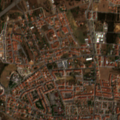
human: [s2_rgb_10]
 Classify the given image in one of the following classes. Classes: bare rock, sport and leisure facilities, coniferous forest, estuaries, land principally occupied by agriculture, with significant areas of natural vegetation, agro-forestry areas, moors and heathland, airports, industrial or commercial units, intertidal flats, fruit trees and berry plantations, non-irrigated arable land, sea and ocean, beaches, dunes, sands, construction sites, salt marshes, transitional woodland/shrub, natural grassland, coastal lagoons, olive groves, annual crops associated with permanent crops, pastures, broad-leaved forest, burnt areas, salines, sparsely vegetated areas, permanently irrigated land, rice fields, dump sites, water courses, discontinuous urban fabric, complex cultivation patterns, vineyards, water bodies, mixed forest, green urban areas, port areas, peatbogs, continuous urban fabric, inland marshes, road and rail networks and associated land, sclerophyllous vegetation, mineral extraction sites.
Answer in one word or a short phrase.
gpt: continuous urban fabric, discontinuous urban fabric, complex cultivation patterns, land principally occupied by agriculture, with significant areas of natural vegetation, transitional woodland/shrub